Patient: sex M, age 61
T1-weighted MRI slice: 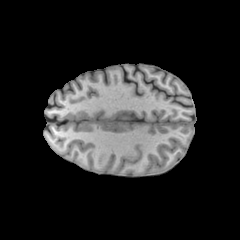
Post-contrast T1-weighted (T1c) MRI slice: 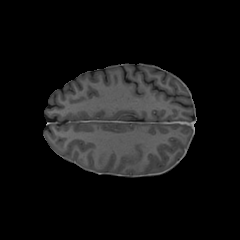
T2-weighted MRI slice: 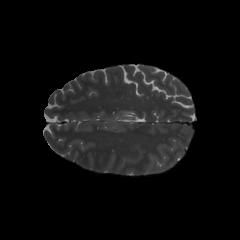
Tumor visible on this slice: no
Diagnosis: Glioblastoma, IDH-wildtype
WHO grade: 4